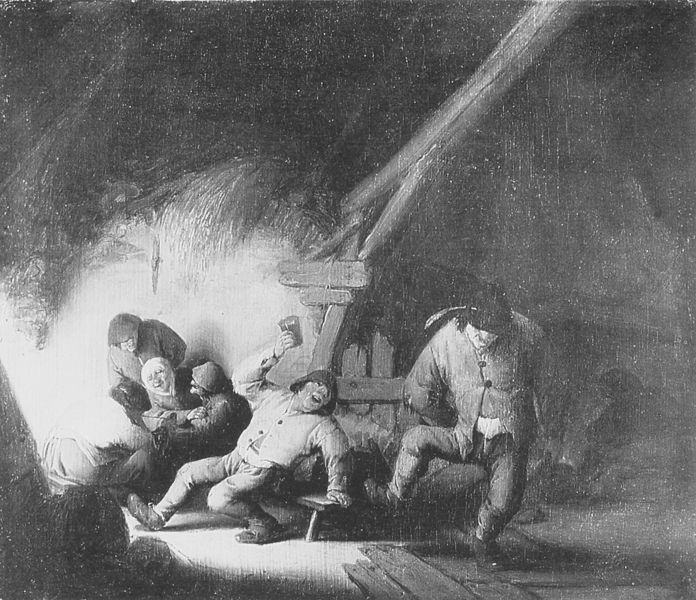
Titel: Bauerntanz
Künstler: Adriaen van Ostade
Institution: Darmstadt, Hessisches Landesmuseum
Schlagwörter: feder, weiß, menschen, holz, hut, licht, männer, schwarz, stroh, tanz, gelage, trinken, wand, faru, kleidung, holland, tanzen, bauern, heu, bank, schemel, balken, nagel, freude, bauer, becher, lachen, scheune, handwerker, trinker, geselle